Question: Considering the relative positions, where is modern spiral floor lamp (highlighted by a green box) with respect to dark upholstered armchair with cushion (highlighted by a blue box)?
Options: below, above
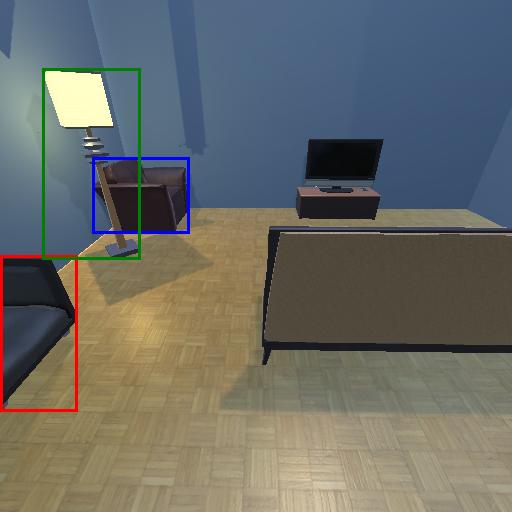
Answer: below